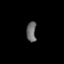
Tissue: lung
Cell type: Endothelial cells
Senescence score: 0.7242
Nuclear area (px): 190
Mean DAPI intensity: 107.716